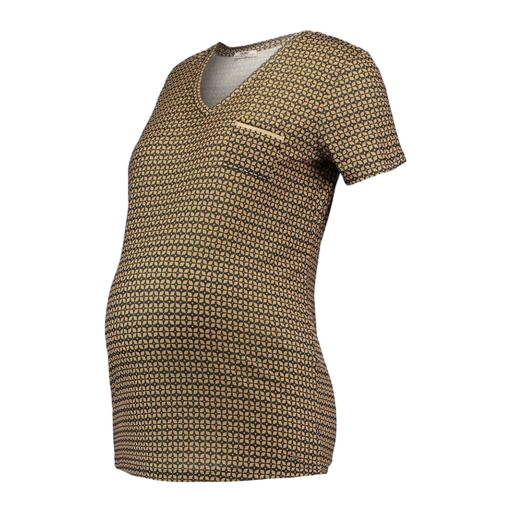
multicolor maternity petite t-shirt block print, green maternity nursing top, multicolor maternity slouch pocket blouse, white background